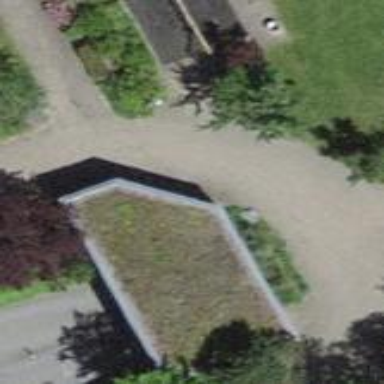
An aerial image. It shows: View of roof of building.